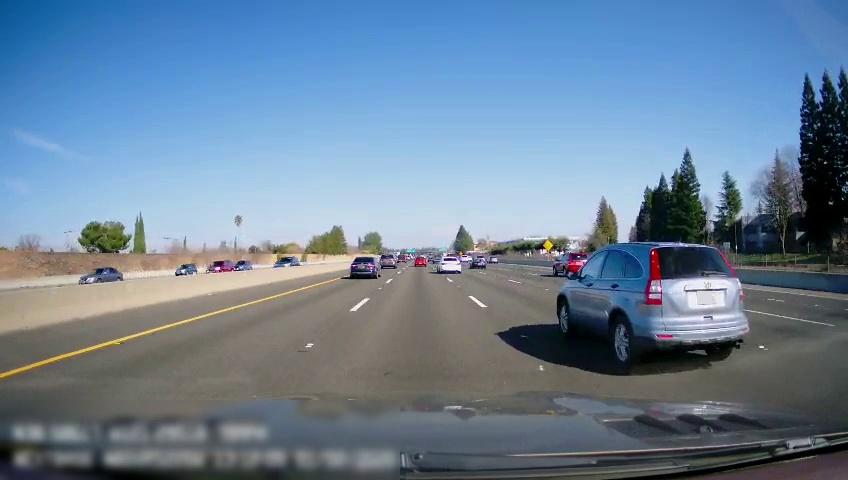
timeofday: Day
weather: Sunny
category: Drivable Space
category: Vehicles | Car
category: Vehicles | Car
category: Vehicles | Car
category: Vehicles | Car
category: Vehicles | Car
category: Drivable Space
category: Vehicles | SUV
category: Vehicles | SUV
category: Vehicles | Car
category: Vehicles | Car
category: Vehicles | SUV
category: Vehicles | Car
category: Vehicles | SUV
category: Vehicles | Car
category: Vehicles | Car
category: Lanes | Alternate Lane
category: Lanes | Alternate Lane
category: Lanes | Alternate Lane
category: Lanes | Alternate Lane
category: Lanes | Current Lane
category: Lanes | Current Lane
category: Lanes | Alternate Lane
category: Traffic | Signs